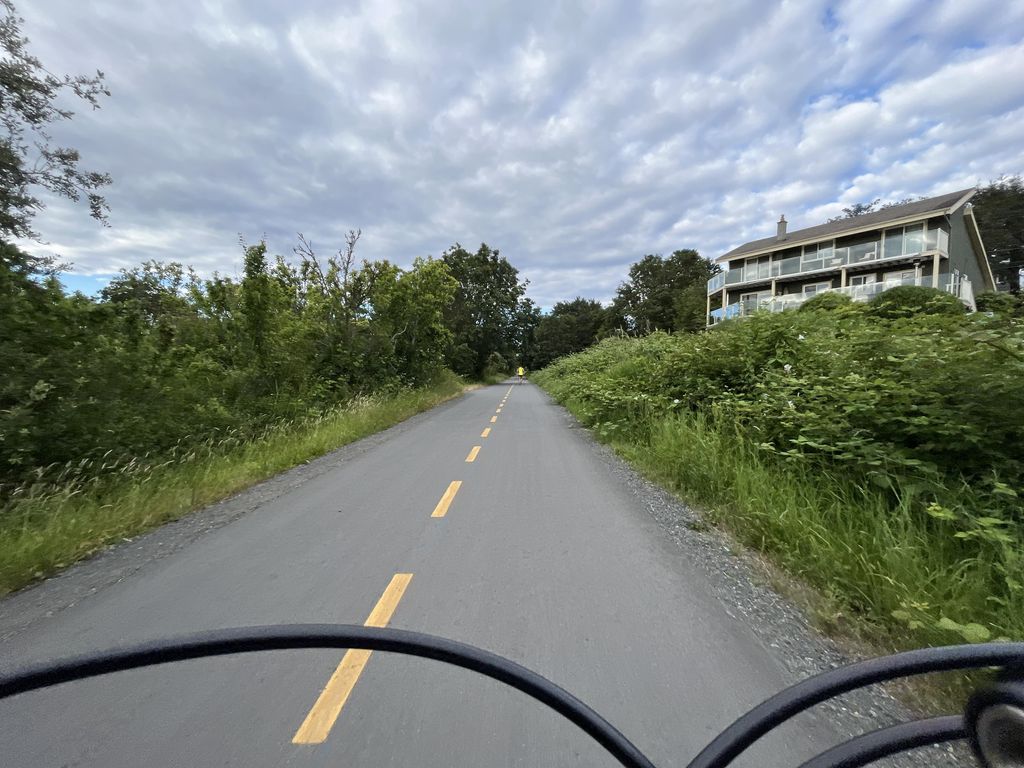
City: victoria